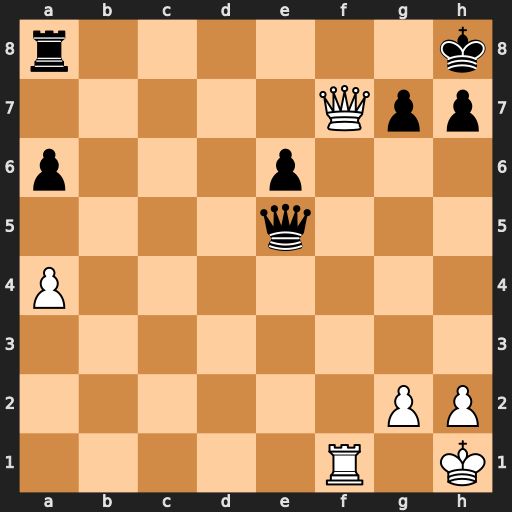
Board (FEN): r6k/5Qpp/p3p3/4q3/P7/8/6PP/5R1K
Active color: w
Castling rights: -
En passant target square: -
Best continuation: Qf8+ Rxf8 Rxf8#